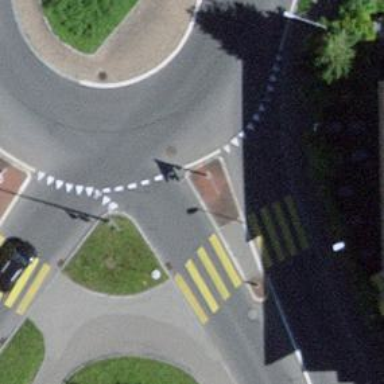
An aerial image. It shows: Road with "give way" sign.